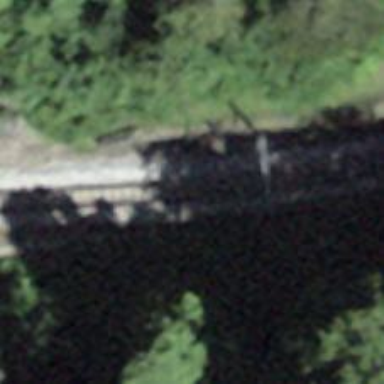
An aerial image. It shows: Narrow-gauge railway track with electrified contact line. The railway has one track.